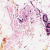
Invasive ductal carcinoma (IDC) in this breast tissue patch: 0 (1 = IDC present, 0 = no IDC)